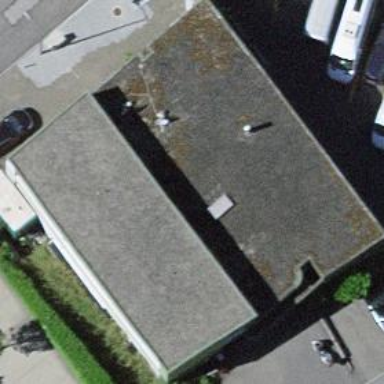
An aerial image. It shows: Industrial building with flat roof.